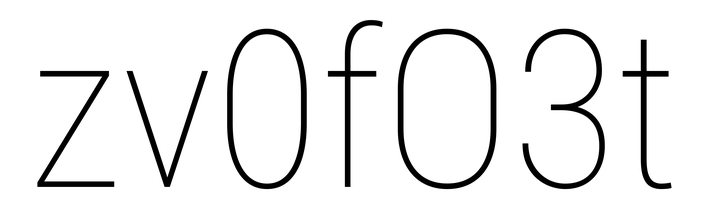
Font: Roboto_Condensed_Thin